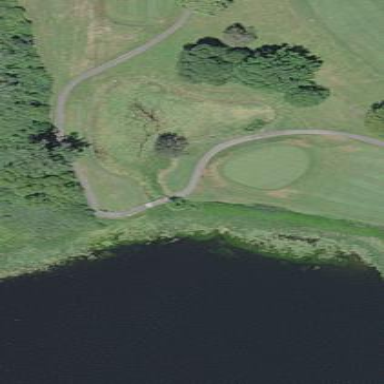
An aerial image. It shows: Water hazard on golf course. The hazard is natural water feature.